Interaction volume radius: 5 \u00c5
Interaction volume height: 15 \u00c5
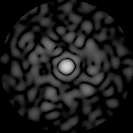
Disorder parameter: 0.9018